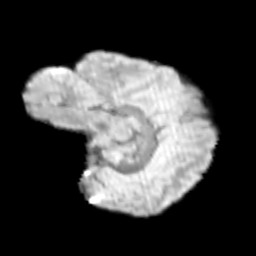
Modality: T2w
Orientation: sagittal
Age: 9
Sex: female
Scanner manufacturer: siemens
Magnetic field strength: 3 T
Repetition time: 3.8 s
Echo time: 0.07 s